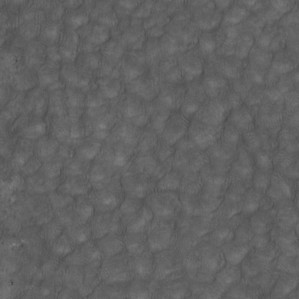
Label: non_frost